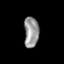
Tissue: prostate
Cell type: T cells
Senescence score: 0.6915
Nuclear area (px): 438
Mean DAPI intensity: 152.272